六年级 · 立体几何学
 一个物体是由圆柱和圆锥黏合而成的（如图），如果把圆柱和圆锥重新分开，表面积就增加了 $50.24 \mathrm{~cm}^{2}$ 。原来这个物体的体积是 $\qquad$ ) $\mathrm{cm}^{3}$ 。

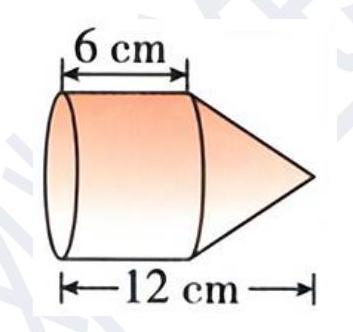
答案: 200.96